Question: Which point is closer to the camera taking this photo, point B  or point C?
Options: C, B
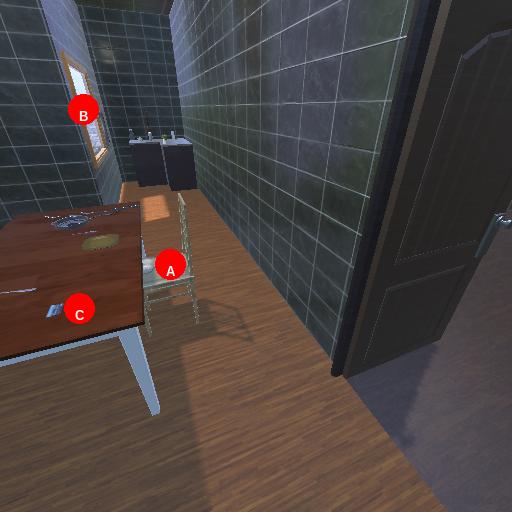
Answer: C